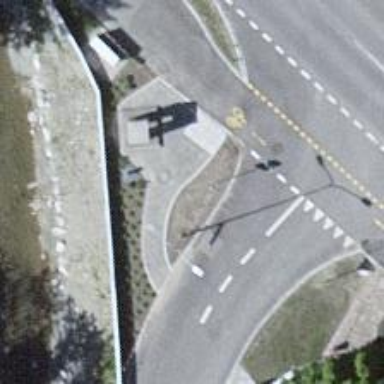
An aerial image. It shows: Post box is visible.